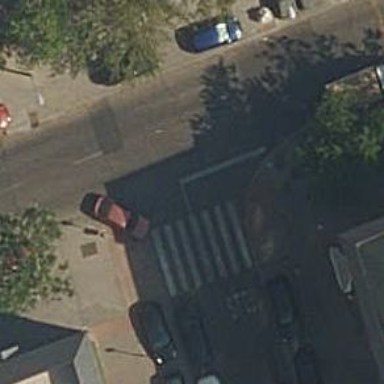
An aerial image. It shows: Footway with zebra crossing.